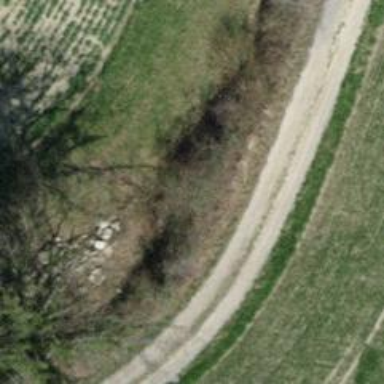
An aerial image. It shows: Ditch serving as waterway.